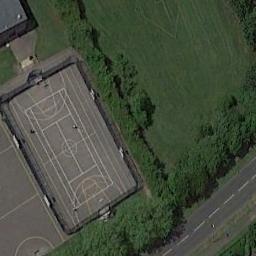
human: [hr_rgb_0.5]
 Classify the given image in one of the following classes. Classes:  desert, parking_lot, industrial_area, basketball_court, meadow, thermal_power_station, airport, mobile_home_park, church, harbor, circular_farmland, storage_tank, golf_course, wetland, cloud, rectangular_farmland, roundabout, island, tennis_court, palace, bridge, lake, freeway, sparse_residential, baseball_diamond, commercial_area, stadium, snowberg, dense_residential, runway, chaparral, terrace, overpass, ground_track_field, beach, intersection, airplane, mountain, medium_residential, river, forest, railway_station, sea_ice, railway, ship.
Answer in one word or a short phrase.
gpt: basketball_court